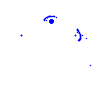
Particle: pion